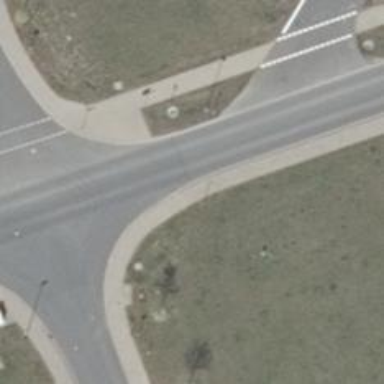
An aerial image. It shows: Uncontrolled road crossing.